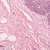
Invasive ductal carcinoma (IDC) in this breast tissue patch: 0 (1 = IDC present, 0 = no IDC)